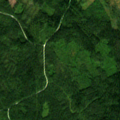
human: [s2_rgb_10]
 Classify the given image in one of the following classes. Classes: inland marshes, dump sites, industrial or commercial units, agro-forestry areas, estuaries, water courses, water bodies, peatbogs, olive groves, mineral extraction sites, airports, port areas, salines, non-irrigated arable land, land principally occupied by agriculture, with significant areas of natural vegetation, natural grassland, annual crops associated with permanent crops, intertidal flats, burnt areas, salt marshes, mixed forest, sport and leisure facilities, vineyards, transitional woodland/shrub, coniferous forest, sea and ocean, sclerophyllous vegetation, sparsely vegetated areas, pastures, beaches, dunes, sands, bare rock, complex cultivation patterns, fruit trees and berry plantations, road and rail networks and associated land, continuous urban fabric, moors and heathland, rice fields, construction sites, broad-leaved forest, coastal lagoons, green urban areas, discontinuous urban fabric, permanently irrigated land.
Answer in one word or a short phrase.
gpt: coniferous forest, mixed forest, transitional woodland/shrub